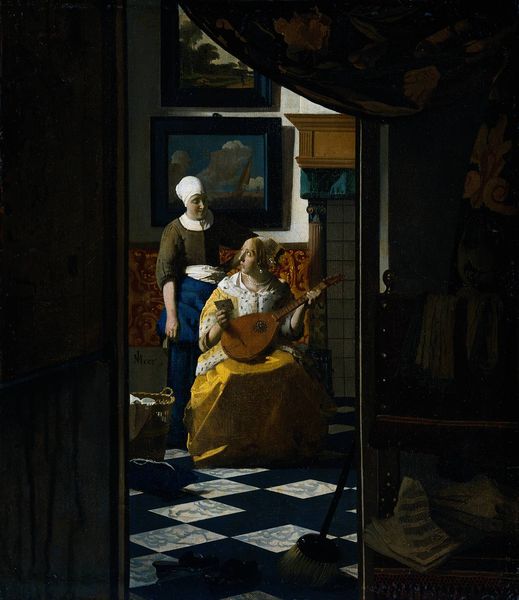
Titel: Der Liebesbrief
Künstler: Johannes Vermeer
Standort: Amsterdam
Institution: Rijksmuseum
Schlagwörter: blau, dunkel, gemälde, schatten, wolken, frauen, gelb, landschaft, menschen, sitzen, wäsche, braun, damen, frau, hell, holz, hut, kariert, kleid, kleider, licht, ohrring, raum, schwarz, säule, tür, weiss, zimmer, ölbild, blick, dame, rot, tuch, haube, karo, malerei, rock, schachbrett, schachbrettmuster, regal, wand, dienerin, johannes, pelz, stehen, bild, holland, innenraum, instrument, niederlande, vorhang, öl, boden, interieur, sitzend, mutter, personen, gitarre, musik, perle, perlen, genre, kamin, ofen, helldunkel, schürze, magd, bilder, bilderrahmen, schrank, düster, perspektive, fußboden, noten, schuhe, korn, türe, fliessen, ölgemälde, blue, curtain, people, white, women, black, dark, dress, dresses, gray, green, hair, interior, painting, room, skirt, woman, yellow, spielen, kopftuch, musikinstrument, musizieren, atelier, cupboard, korb, maid, pictures, servant, durchgang, floor, kammer, besen, flucht, schwarz weiß, fliesen, furcht, vermeer, flur, genreszene, hauben, kachel, kacheln, niederländisch, brokat, karte, küche, pelzkragen, profile, seiten, brief, netherlands, drapes, flämisch, holländisch, laute, lautenspieler, mandoline, saiteninstrument, marmorboden, waschzuber, look, trim, shadow, leier, bonnet, paintings, musikerin, sail, door, frames, letter, marble, two people, basket, holztür, clothes, music, perlenohrring, fireplace, walls, musician, dienstbotin, harbour, zitter, wäschekorb, cloth, kachelboden, book, chest, delft, waschküche, shade, dutch, jan, jan vermeer, doorway, help, royalty, lautenspielerin, tiles, guitar, gekb, tile, lute, mandolin, stimmen, laundry, gitarrenspielerin, broom, furniture, ermine, jan vermeer van delft, boder, frau magd, türe durchgang, sailing boat, voieur, corner, mandolinenspielerin, two women, chess, checkerboard, checkered, pamphlet, note, whtie, perlr, olive, cair, open door, checkerboard pattern, broom hat ball banana, ermine trim, marble floor, quitar